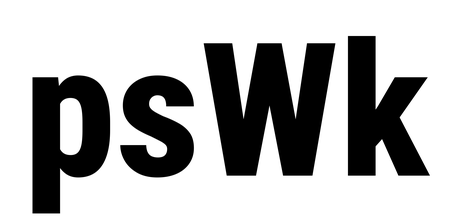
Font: Roboto_Condensed_ExtraBold